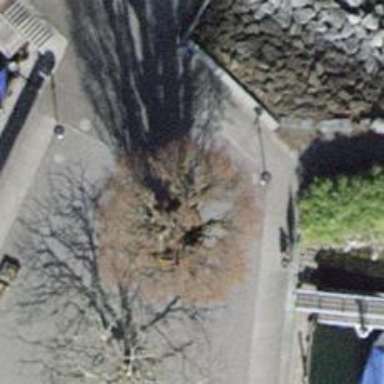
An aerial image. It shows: Bench for seating.